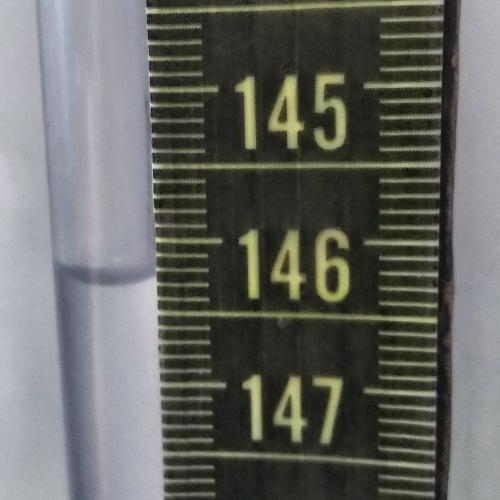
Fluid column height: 146.3 cm